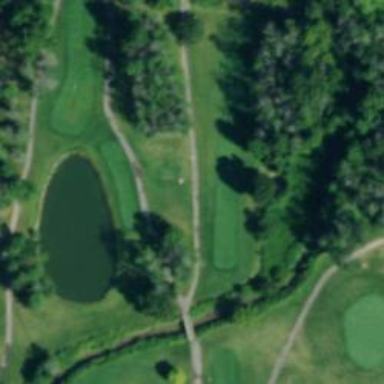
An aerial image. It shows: Service road designated as golf cart path.